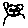
Label: cat